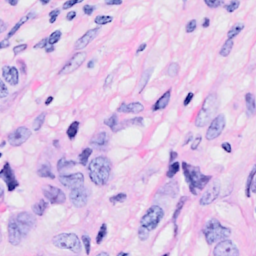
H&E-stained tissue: Breast